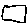
Label: square